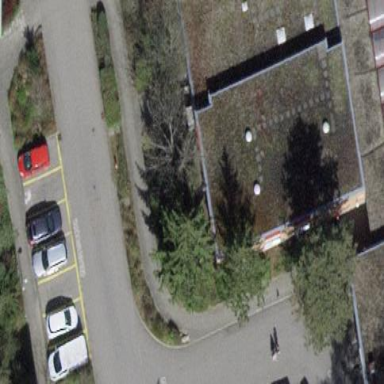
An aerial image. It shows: Community center building.